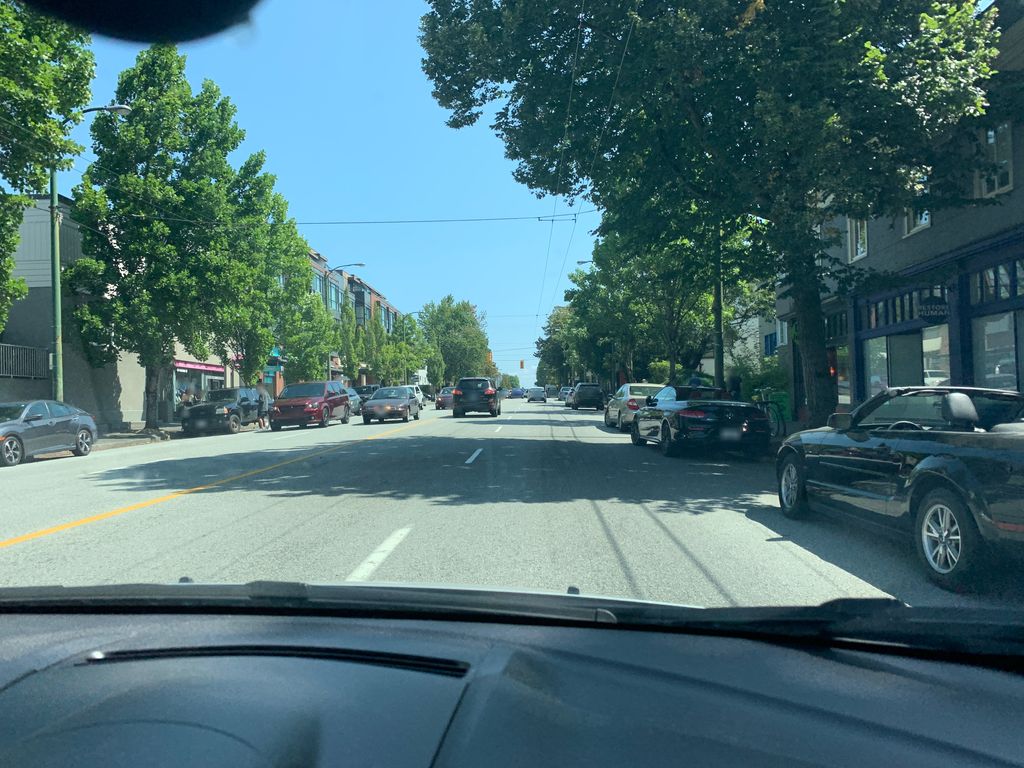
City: vancouver